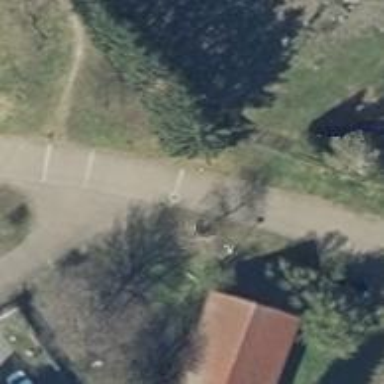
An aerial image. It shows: Path on the ground.